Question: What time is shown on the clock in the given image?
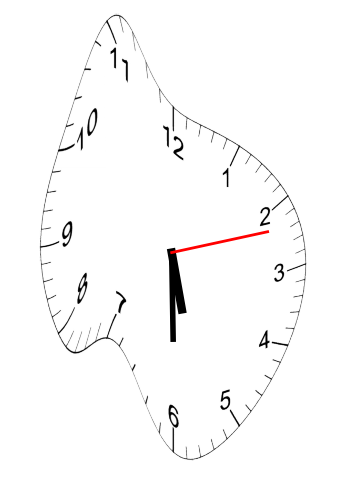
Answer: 05:30:12